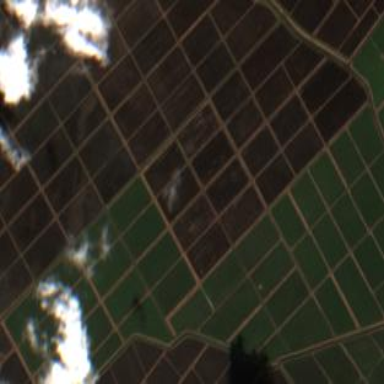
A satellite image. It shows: Farmland with rice crops.